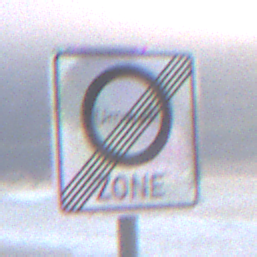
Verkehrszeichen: EndeUmweltzone
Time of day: SunriseSunset
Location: Outdoor (Beach)
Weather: Overcast
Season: NotSpecified
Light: Natural